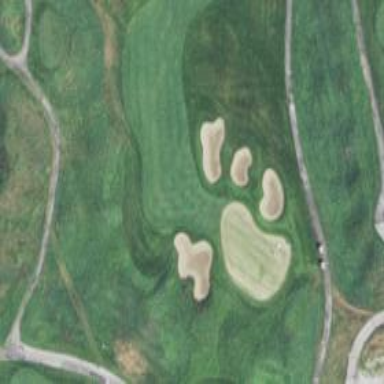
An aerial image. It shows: Area of rough grass used for golf.